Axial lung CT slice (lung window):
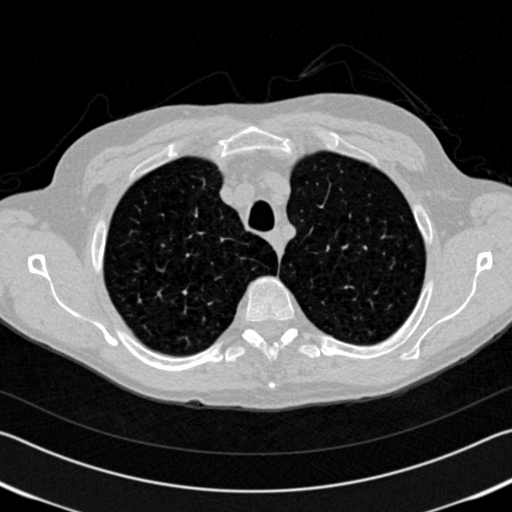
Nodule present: no